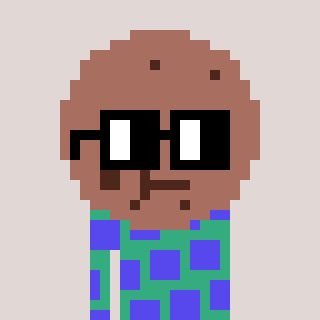
a pixel art character with square black glasses, a cookie-shaped head and a teal-colored body on a warm background